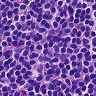
Metastatic tissue present: no